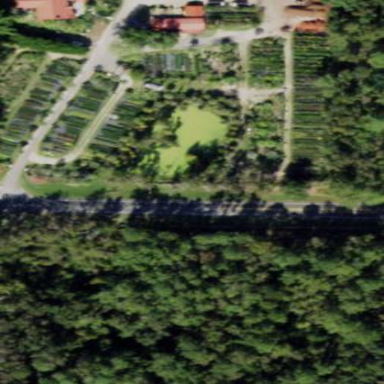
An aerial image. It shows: Plant nursery.